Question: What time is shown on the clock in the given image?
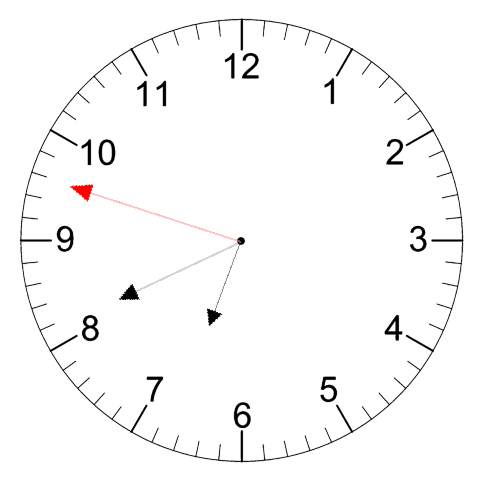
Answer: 06:40:48